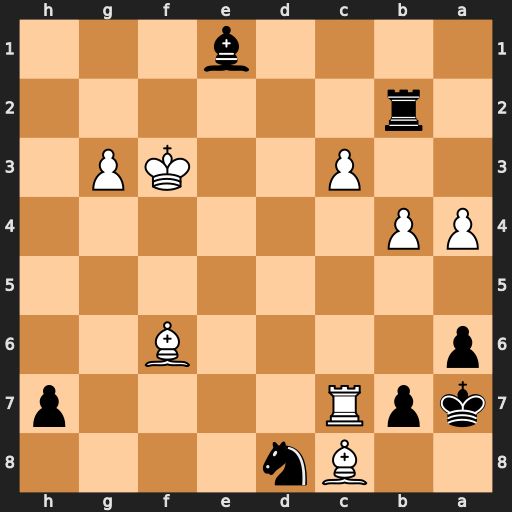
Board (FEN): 2Bn4/kpR4p/p4B2/8/PP6/2P2KP1/1r6/4b3
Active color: b
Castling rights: -
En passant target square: -
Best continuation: Rf2+ Ke3 Rxf6